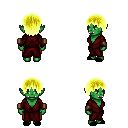
a pixel art fantasy rpg character, female body template, orc, green skin, red robe, red pants, gold plain hairstyle, leather bracers, black slippers, four views (front, back, left, right), 2x2 character sprite sheet, small pixel art, hard edges, no anti-aliasing